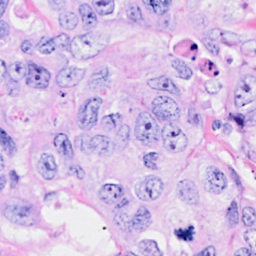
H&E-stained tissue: Breast